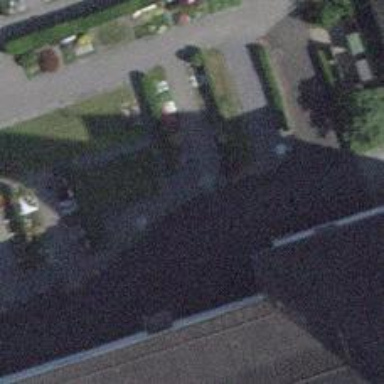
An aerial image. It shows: View of roof with edges.